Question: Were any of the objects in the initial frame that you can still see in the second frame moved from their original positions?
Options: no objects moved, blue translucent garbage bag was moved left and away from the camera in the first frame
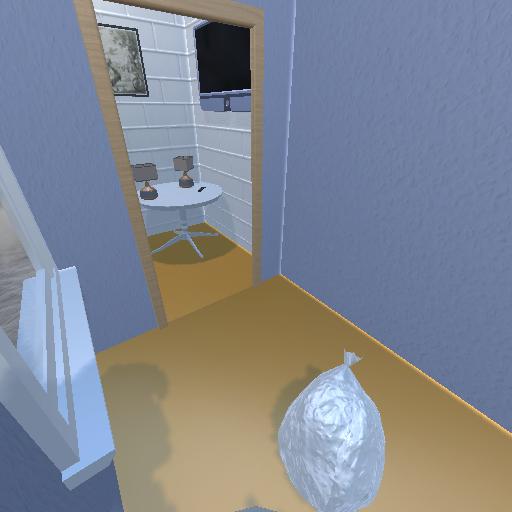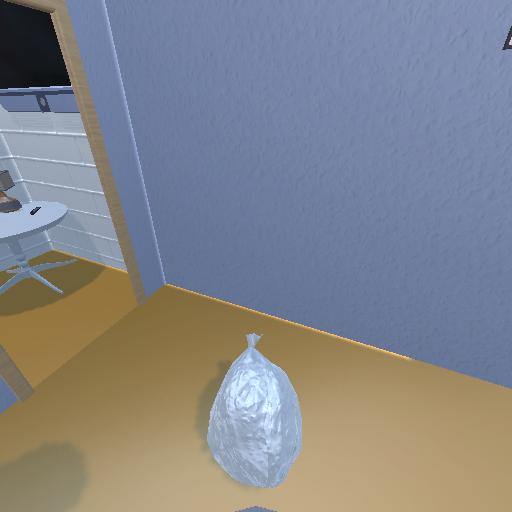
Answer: no objects moved